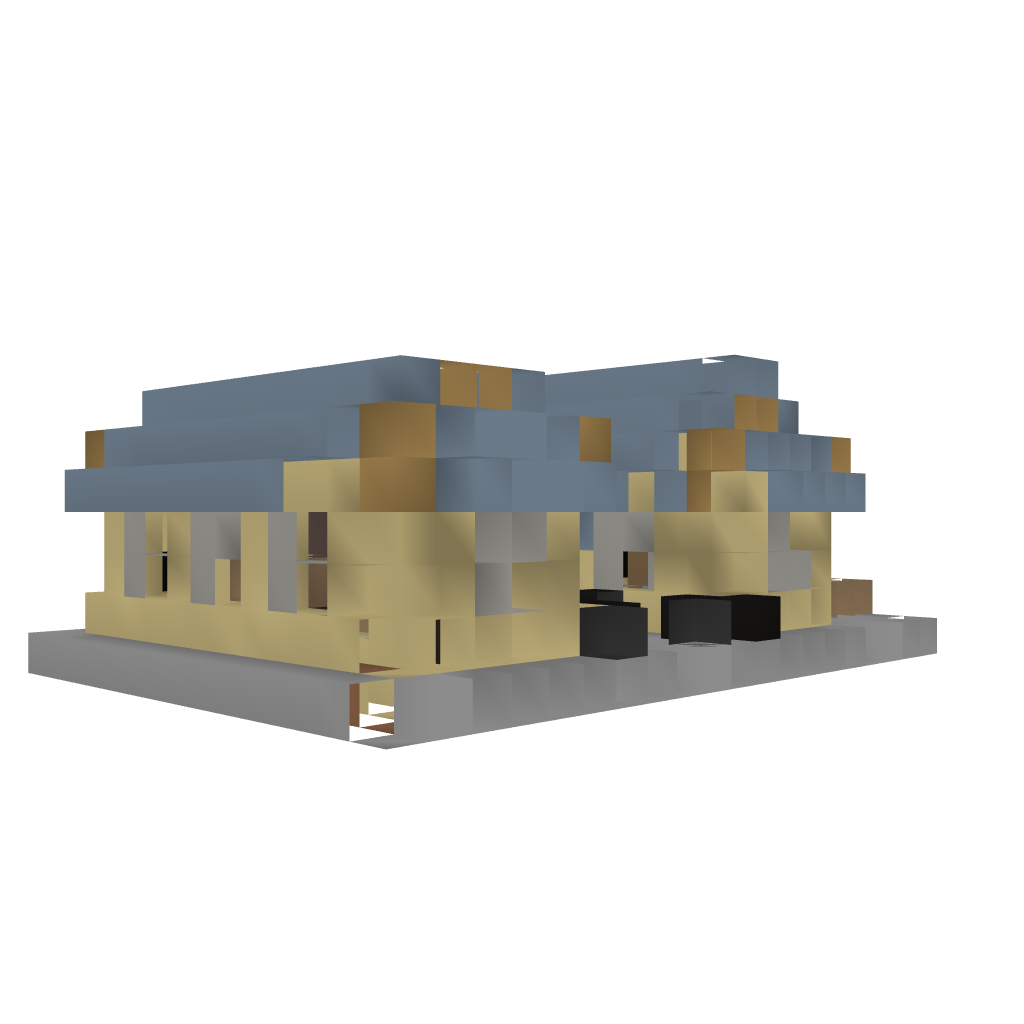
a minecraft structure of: House #2